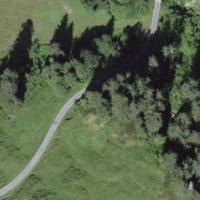
EUNIS habitat code: 44
Species observed at this site:
Petasites albus